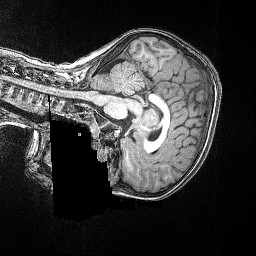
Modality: T1w
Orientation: sagittal
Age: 84
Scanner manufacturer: siemens
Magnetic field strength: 3 T
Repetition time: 2.5 s
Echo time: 0.00347 s